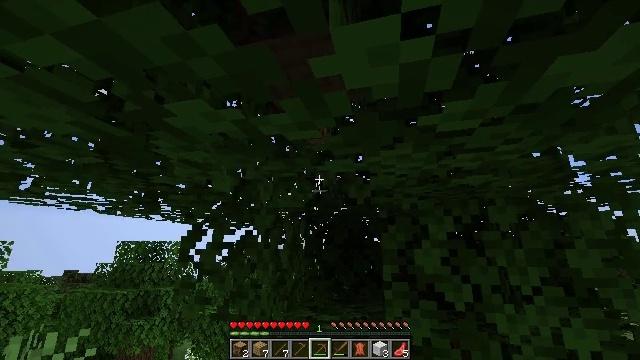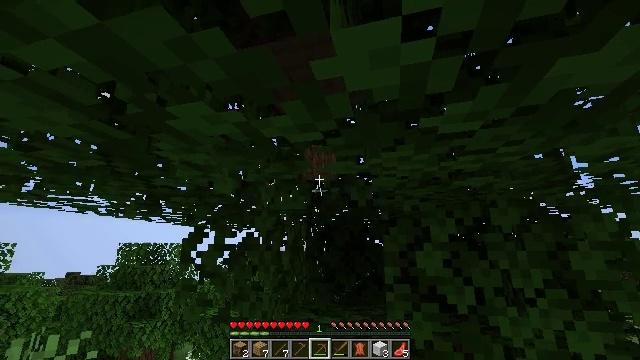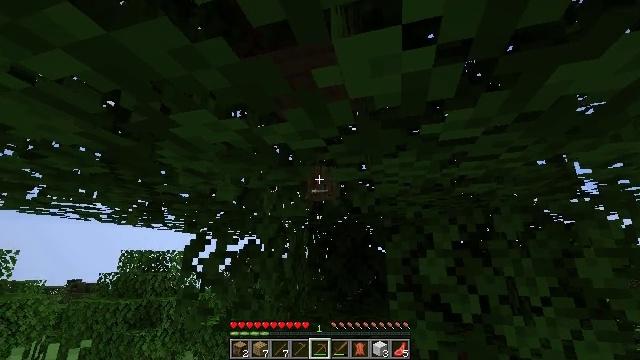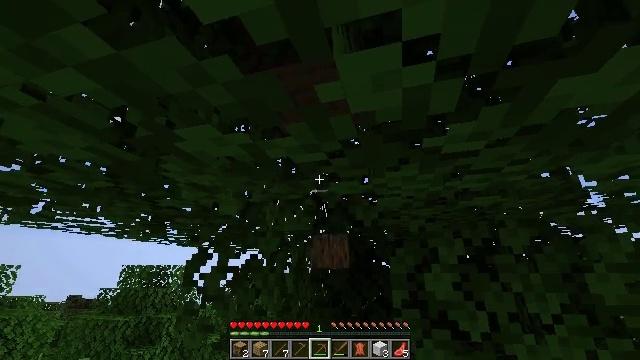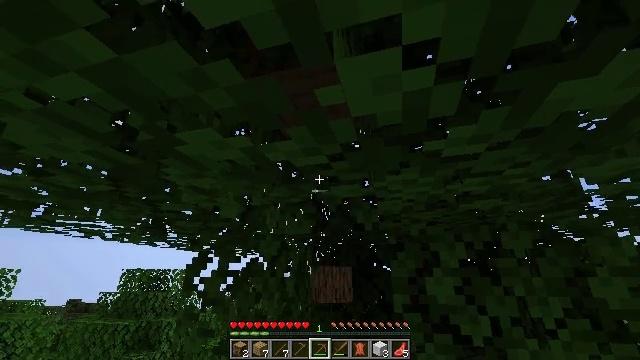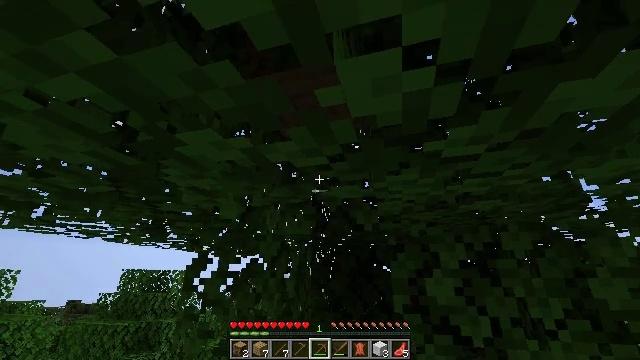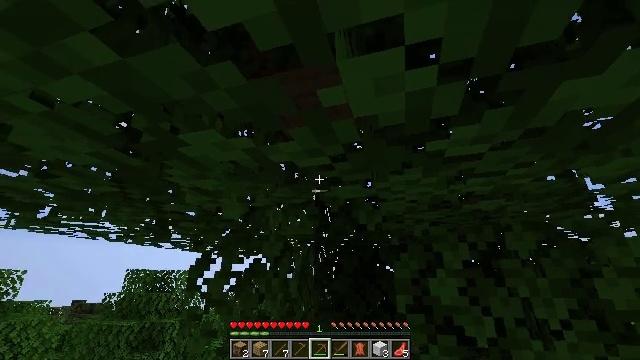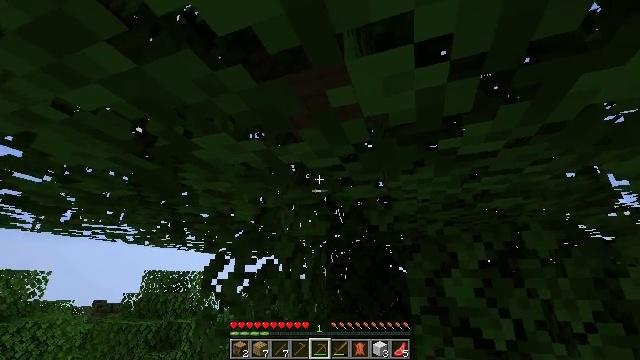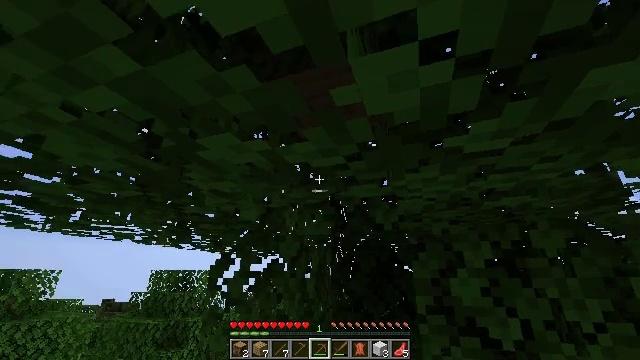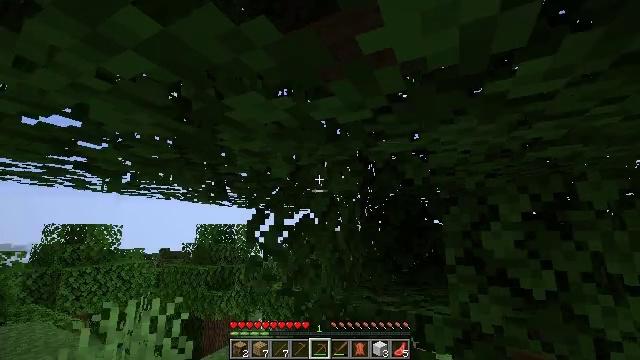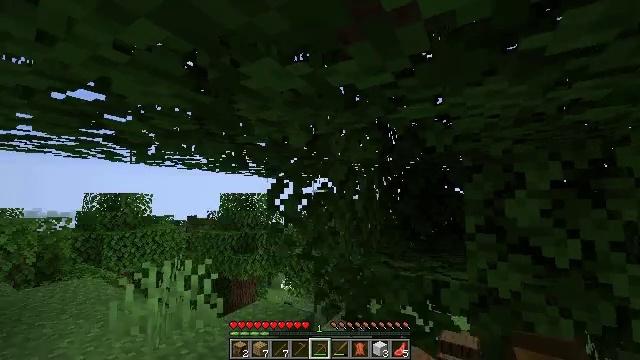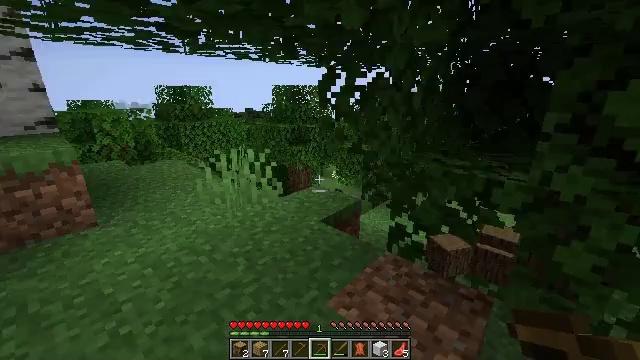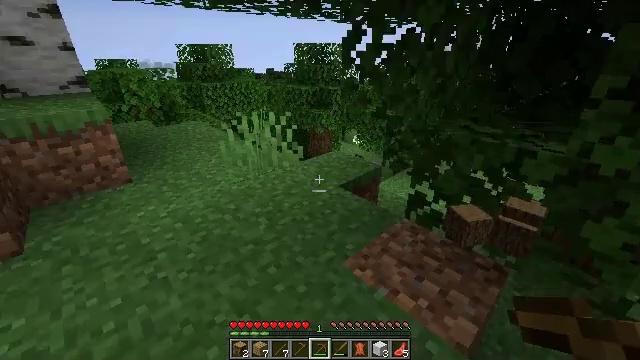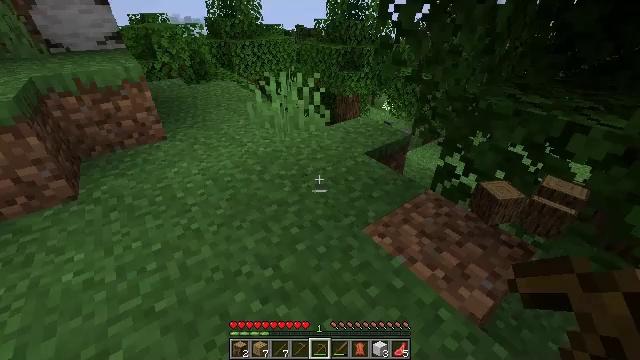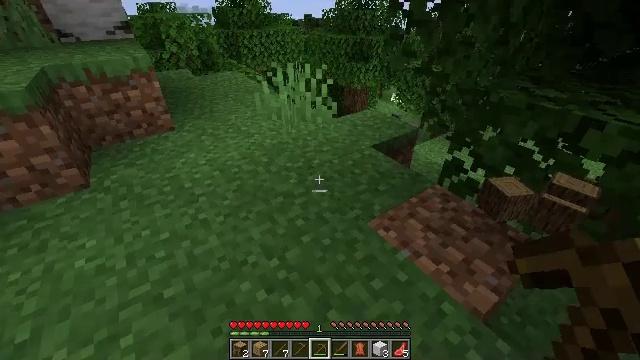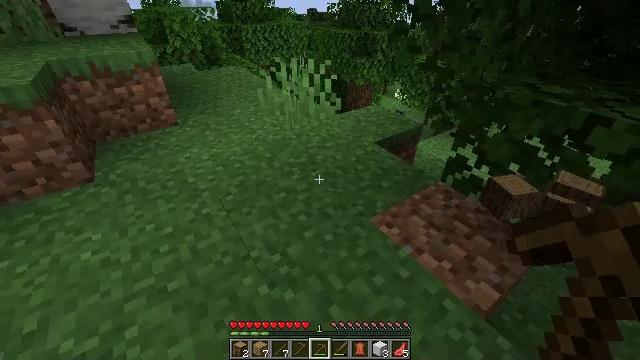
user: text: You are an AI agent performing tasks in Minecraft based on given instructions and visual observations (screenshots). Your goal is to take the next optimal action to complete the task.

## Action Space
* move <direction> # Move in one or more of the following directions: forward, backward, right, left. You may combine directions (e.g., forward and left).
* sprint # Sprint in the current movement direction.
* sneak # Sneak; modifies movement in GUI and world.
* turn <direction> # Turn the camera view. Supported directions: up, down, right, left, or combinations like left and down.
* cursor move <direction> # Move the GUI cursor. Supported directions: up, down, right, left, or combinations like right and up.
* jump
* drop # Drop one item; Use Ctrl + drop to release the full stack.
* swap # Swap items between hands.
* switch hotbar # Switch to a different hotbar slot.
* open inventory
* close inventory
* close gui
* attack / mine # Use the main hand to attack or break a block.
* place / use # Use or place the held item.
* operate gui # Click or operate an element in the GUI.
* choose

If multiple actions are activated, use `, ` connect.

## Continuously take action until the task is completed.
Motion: motion action
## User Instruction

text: Break the tree to get oak logs.
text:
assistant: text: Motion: no_op
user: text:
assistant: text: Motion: turn up
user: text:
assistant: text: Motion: turn up
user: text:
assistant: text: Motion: no_op
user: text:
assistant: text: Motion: no_op
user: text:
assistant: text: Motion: no_op
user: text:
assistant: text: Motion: turn left
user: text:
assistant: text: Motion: turn left
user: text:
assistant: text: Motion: turn left and down
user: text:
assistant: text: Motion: turn left and down
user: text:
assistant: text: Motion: turn left and down
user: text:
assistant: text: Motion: turn left and down
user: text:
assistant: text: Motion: turn left and down
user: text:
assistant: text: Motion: turn left and down
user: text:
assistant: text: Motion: no_op
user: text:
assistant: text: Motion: turn down
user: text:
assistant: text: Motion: no_op
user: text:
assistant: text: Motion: no_op
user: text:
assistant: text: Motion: no_op
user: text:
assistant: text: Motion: no_op
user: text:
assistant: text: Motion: turn up
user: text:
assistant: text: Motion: turn up
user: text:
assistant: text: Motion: turn left and up
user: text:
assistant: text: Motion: turn left and up
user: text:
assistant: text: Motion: turn left and up
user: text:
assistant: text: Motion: turn left
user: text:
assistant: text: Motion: turn left
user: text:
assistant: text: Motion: turn left and up
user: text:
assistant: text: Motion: turn left
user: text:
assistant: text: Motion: no_op